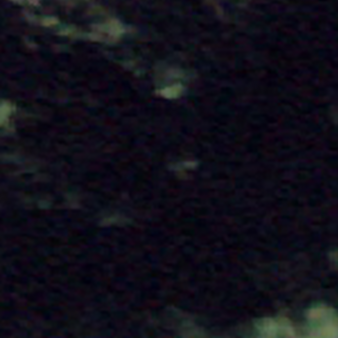
Label: other